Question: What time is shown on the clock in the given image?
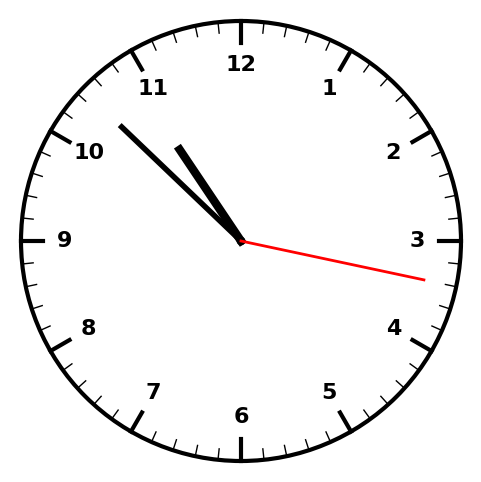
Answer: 10:52:17